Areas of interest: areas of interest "Park and greenspace"
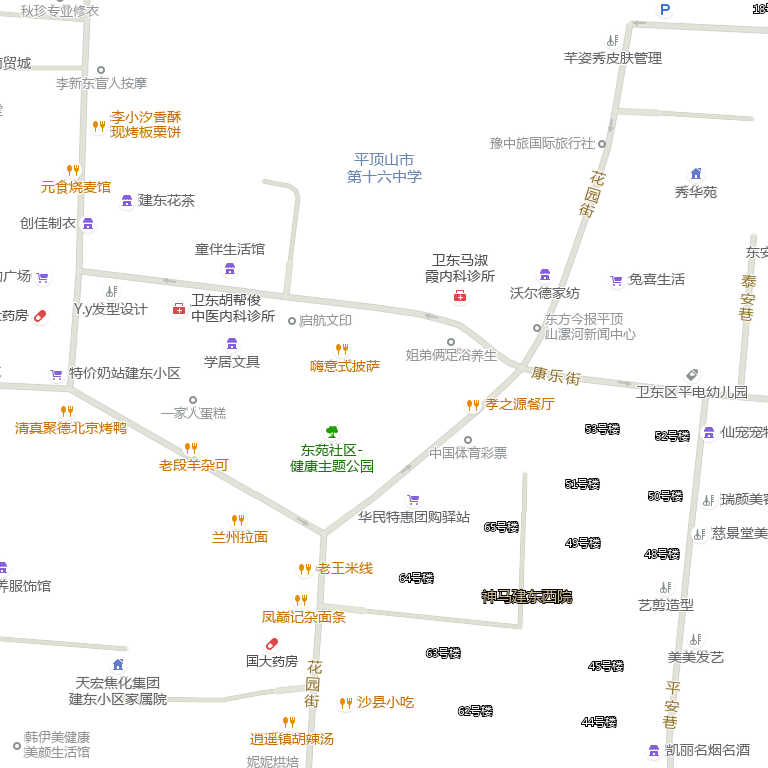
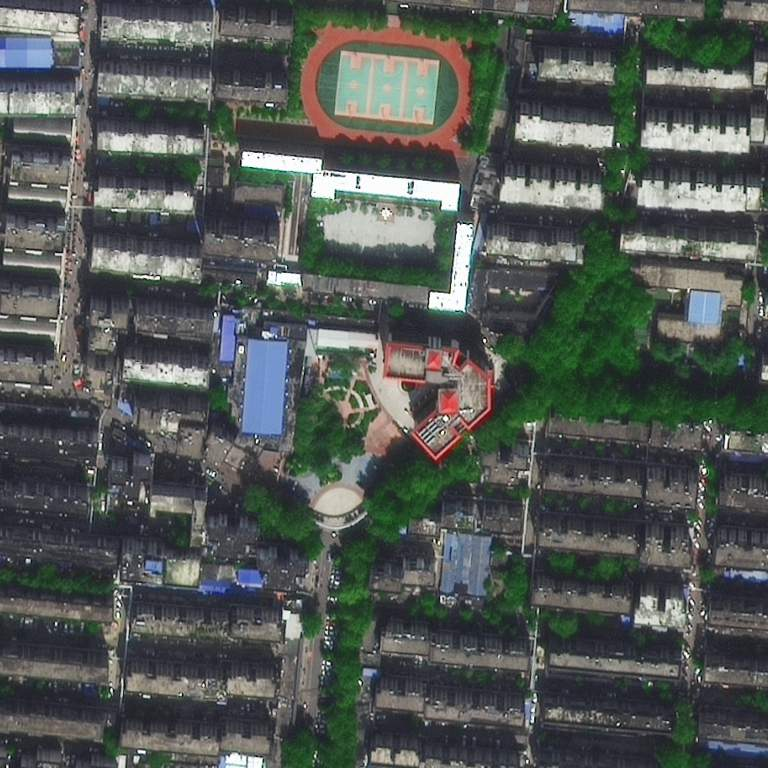